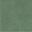
Piece: xx